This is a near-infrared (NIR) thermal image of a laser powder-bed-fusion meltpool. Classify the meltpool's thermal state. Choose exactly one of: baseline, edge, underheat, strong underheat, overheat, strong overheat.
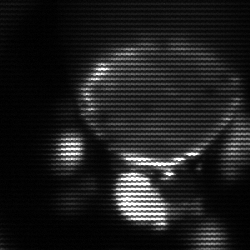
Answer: edge